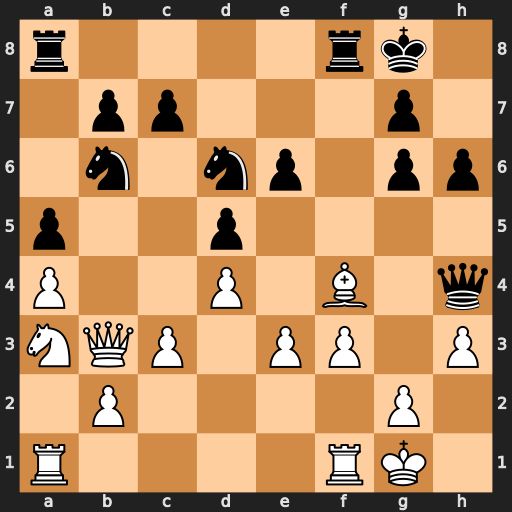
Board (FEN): r4rk1/1pp3p1/1n1np1pp/p2p4/P2P1B1q/NQP1PP1P/1P4P1/R4RK1
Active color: w
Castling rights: -
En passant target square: -
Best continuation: Bxd6 cxd6 Qxb6